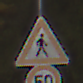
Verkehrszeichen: FussgaengerLinks
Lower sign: Geschwindigkeit50
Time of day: MorningAfternoon
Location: Outdoor (RoadRail)
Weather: PartlyCloudy
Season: NotSpecified
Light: Natural